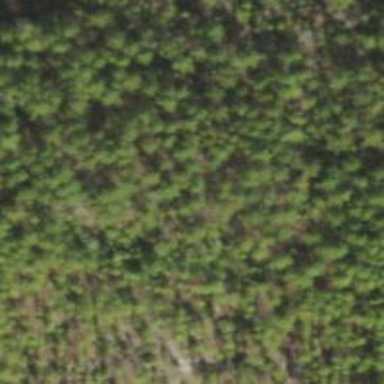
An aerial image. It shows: Needle-leaved woodland.